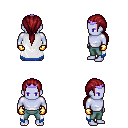
a pixel art fantasy rpg character, male body template, dark elf, purple skin, white trimmed cape, teal pants, brunette ponytail hairstyle, purple tiara, gold gloves, four views (front, back, left, right), 2x2 character sprite sheet, small pixel art, hard edges, no anti-aliasing